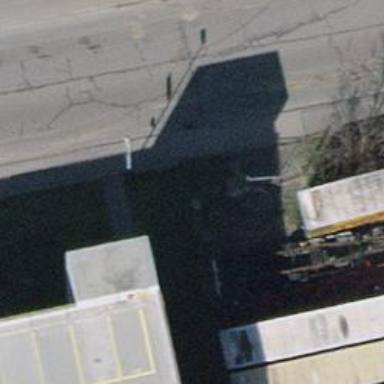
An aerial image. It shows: Level crossing with lights at the railway.